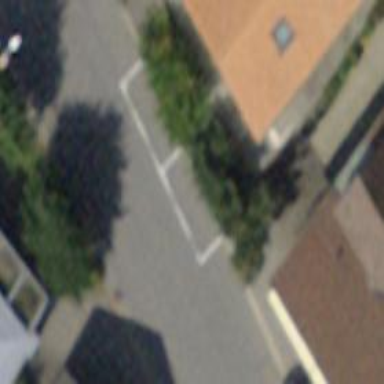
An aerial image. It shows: Parking lane with parallel orientation. The surface of the lane is asphalt.